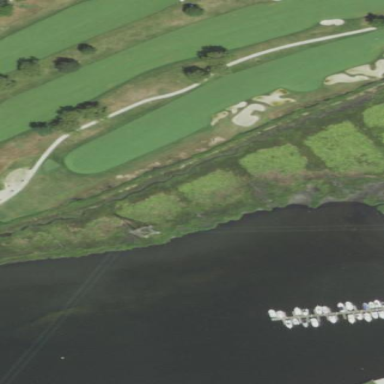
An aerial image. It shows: Grassy area designated as golf fairway.